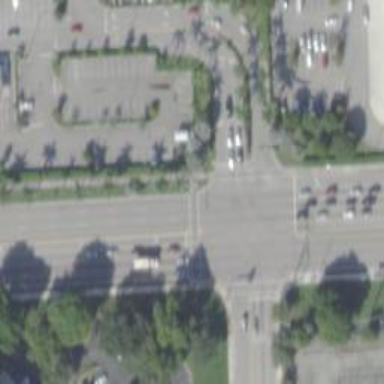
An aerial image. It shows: Uncontrolled road crossing with markings in the form of lines.